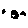
Label: moon